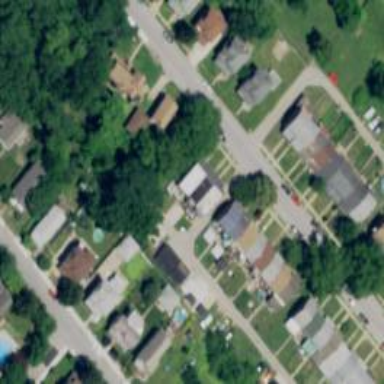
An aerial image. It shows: Alley classified as service road.